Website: crate-barrel
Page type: account-selection
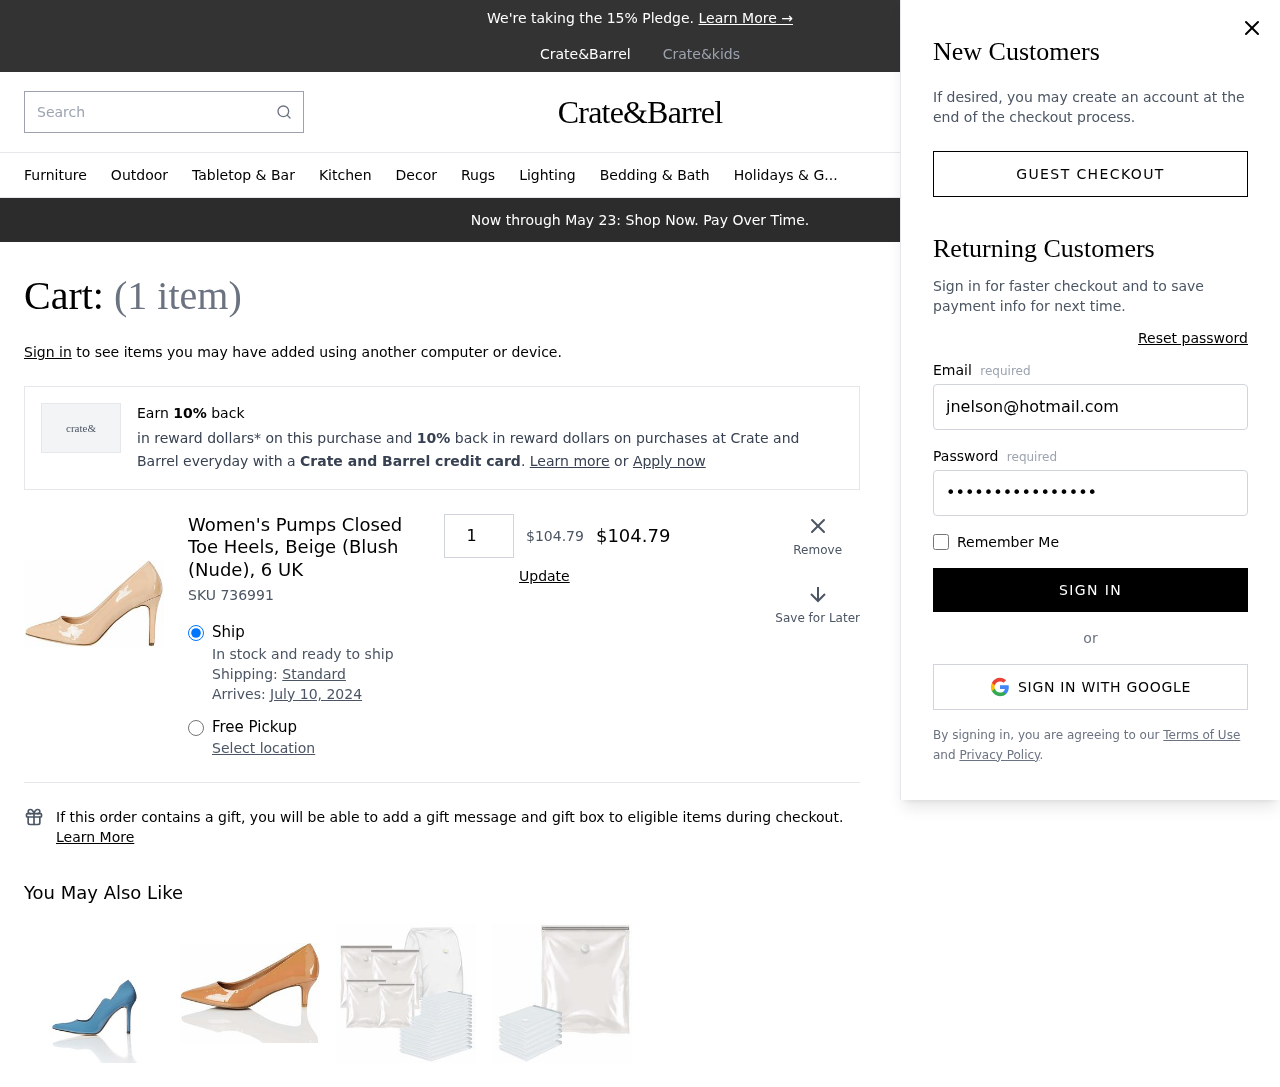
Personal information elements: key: PII_EMAIL
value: jnelson@hotmail.com
Product elements: key: PRODUCT1_NAME
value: Women's Pumps Closed Toe Heels, Beige (Blush (Nude), 6 UK
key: PRODUCT1_PRICE
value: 104.79
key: PRODUCT1_QUANTITY
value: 1
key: PRODUCT1_SKU
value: SKU 736991
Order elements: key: ORDER_NUM_ITEMS
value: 1
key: ORDER_DELIVERY_DATE
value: July 10, 2024
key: ORDER_SUBTOTAL
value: $104.79
Search elements: key: HEADER_SEARCH
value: Search